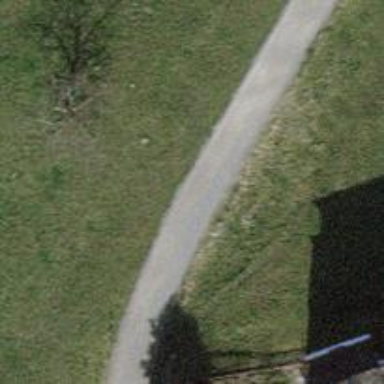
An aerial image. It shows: Pebblestone path.